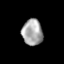
Tissue: lung
Cell type: Epithelial cells
Senescence score: 0.209
Nuclear area (px): 521
Mean DAPI intensity: 167.464